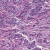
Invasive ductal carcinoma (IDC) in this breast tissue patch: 1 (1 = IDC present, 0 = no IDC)